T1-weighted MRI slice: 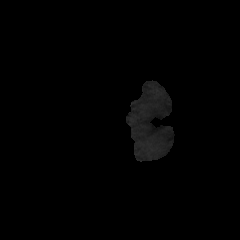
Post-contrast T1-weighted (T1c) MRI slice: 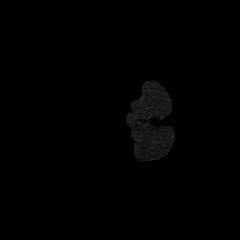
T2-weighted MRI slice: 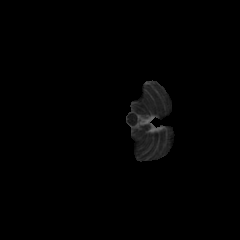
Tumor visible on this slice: no